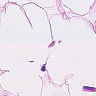
Metastatic tissue present: no